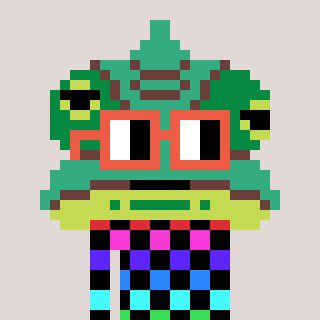
a pixel art character with square orange glasses, a chameleon-shaped head and a gunk-colored body on a warm background